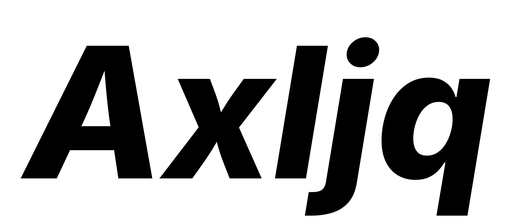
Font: Inter-Italic_ExtraBold_Italic